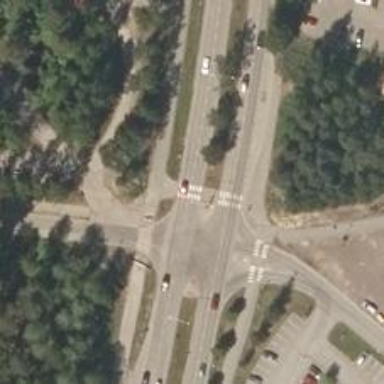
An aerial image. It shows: Zebra crossing with road island.